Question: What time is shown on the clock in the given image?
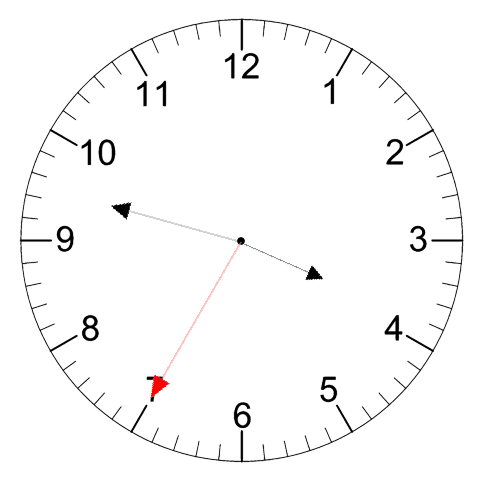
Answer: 03:47:35